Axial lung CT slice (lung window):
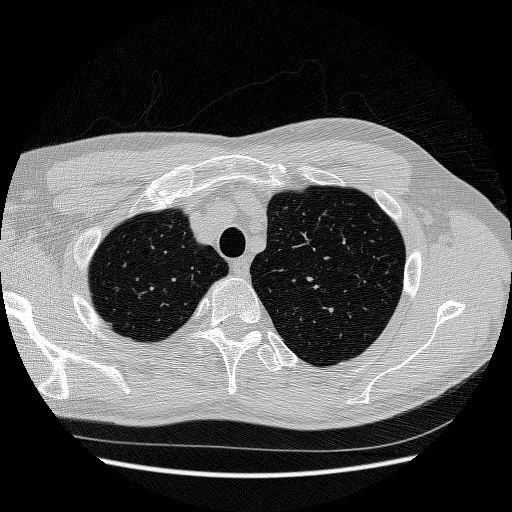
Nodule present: no